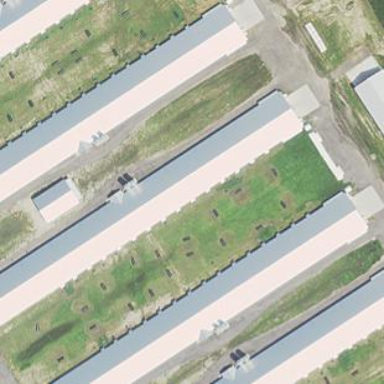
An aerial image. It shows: Farm auxiliary building.